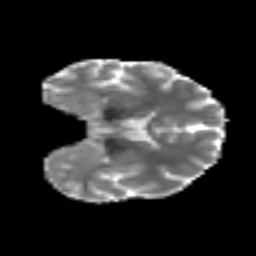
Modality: MD
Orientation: coronal
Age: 27
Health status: ill
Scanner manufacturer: philips
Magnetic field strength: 3 T
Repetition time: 9 s
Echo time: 0.127 s